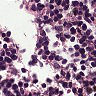
Metastatic tissue present: no